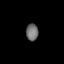
Tissue: lung
Cell type: Myeloid cells
Senescence score: 0.2383
Nuclear area (px): 200
Mean DAPI intensity: 111.705